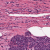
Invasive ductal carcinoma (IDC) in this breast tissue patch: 0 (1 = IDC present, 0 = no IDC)